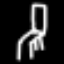
Label: chair